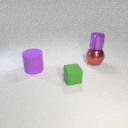
large red metal sphere behind large purple rubber cylinder